Interaction volume radius: 5 \u00c5
Interaction volume height: 15 \u00c5
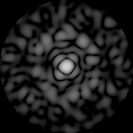
Disorder parameter: 0.855